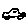
Label: car